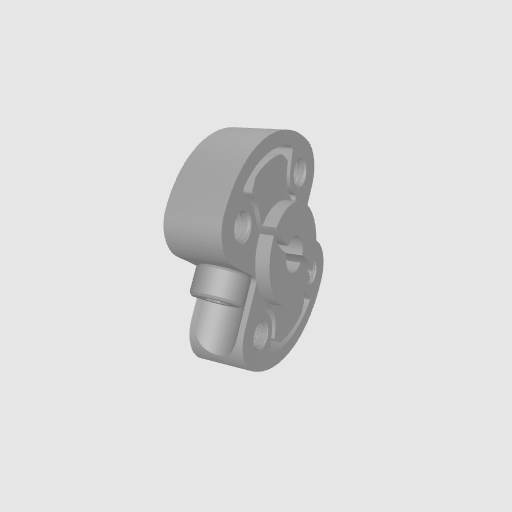
Part: SonicHub5ID